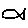
Label: fish